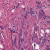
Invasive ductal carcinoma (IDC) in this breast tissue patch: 0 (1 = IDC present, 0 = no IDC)